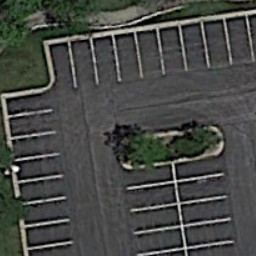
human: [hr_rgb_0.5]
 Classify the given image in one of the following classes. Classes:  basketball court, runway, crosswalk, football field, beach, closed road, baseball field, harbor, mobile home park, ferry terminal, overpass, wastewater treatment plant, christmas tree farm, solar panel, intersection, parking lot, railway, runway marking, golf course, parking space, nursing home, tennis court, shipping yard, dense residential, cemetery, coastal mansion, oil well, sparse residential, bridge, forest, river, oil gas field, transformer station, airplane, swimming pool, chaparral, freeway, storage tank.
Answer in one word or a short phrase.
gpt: parking space